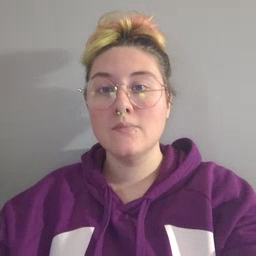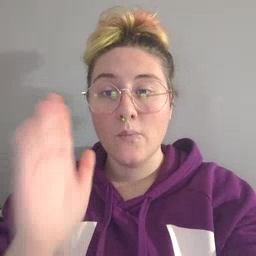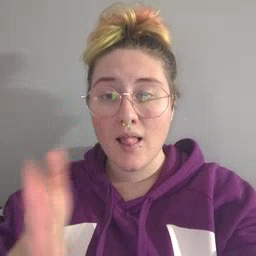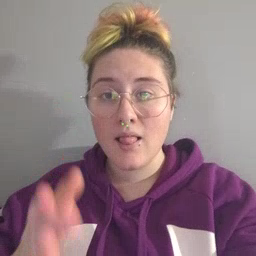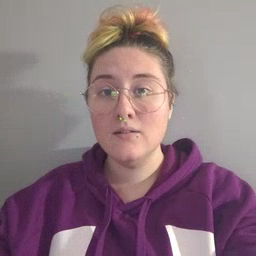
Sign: will